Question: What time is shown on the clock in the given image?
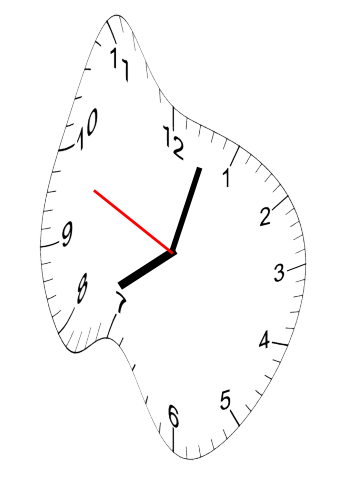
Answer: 08:02:49